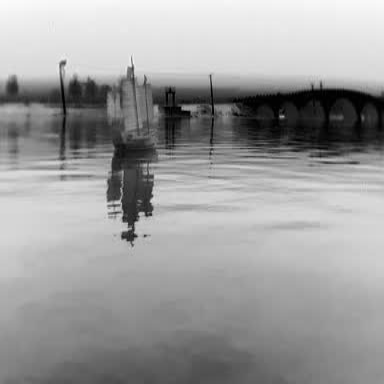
There is a sailboat in the infrared image.